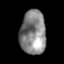
Tissue: prostate
Cell type: Myeloid cells
Senescence score: 0.2627
Nuclear area (px): 1109
Mean DAPI intensity: 134.702